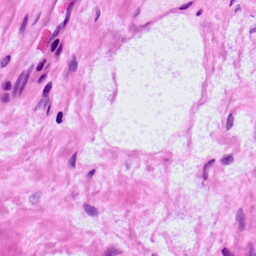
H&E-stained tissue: LymphNode